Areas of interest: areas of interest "Memorial Hall"
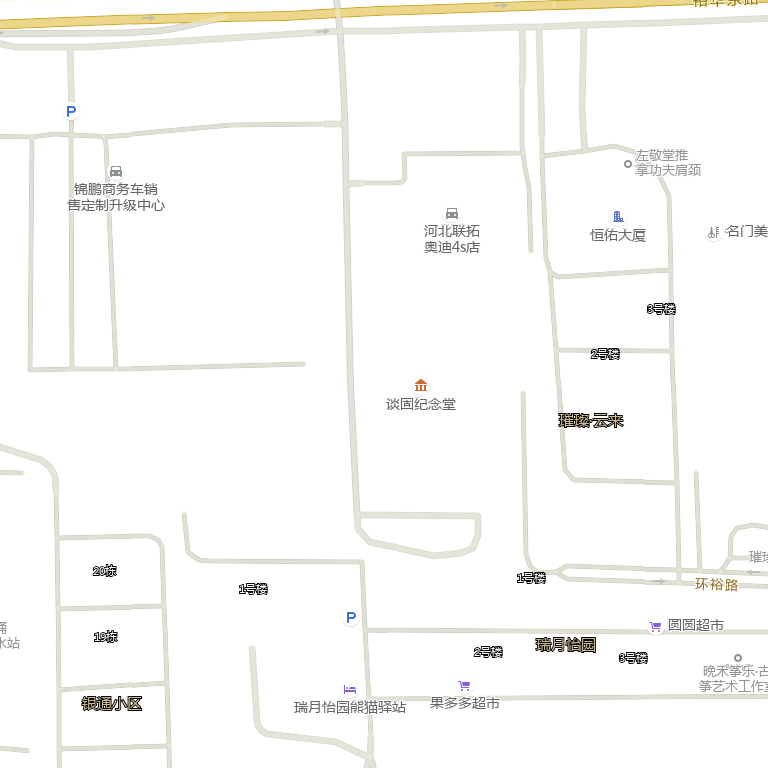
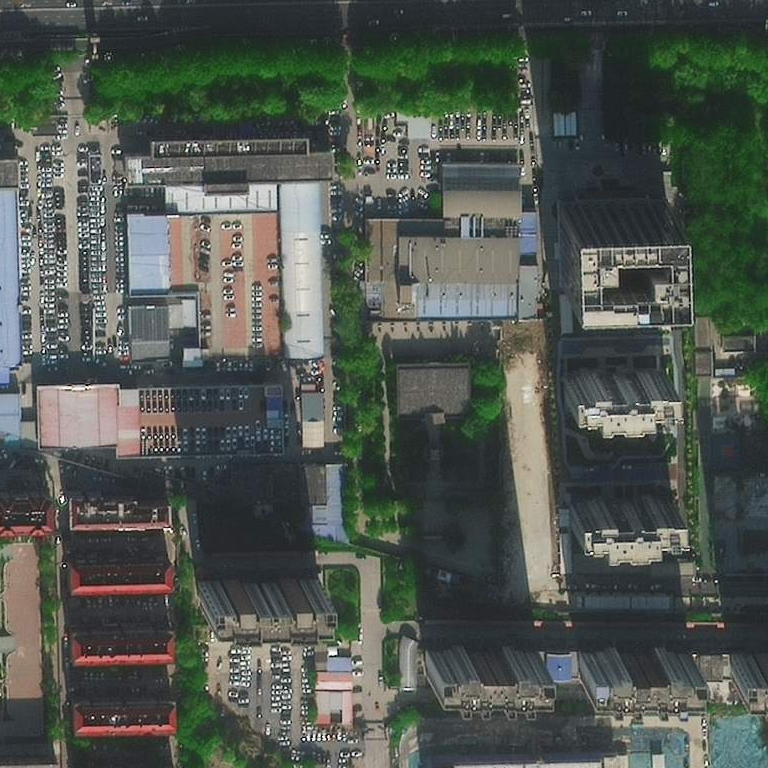